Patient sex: F
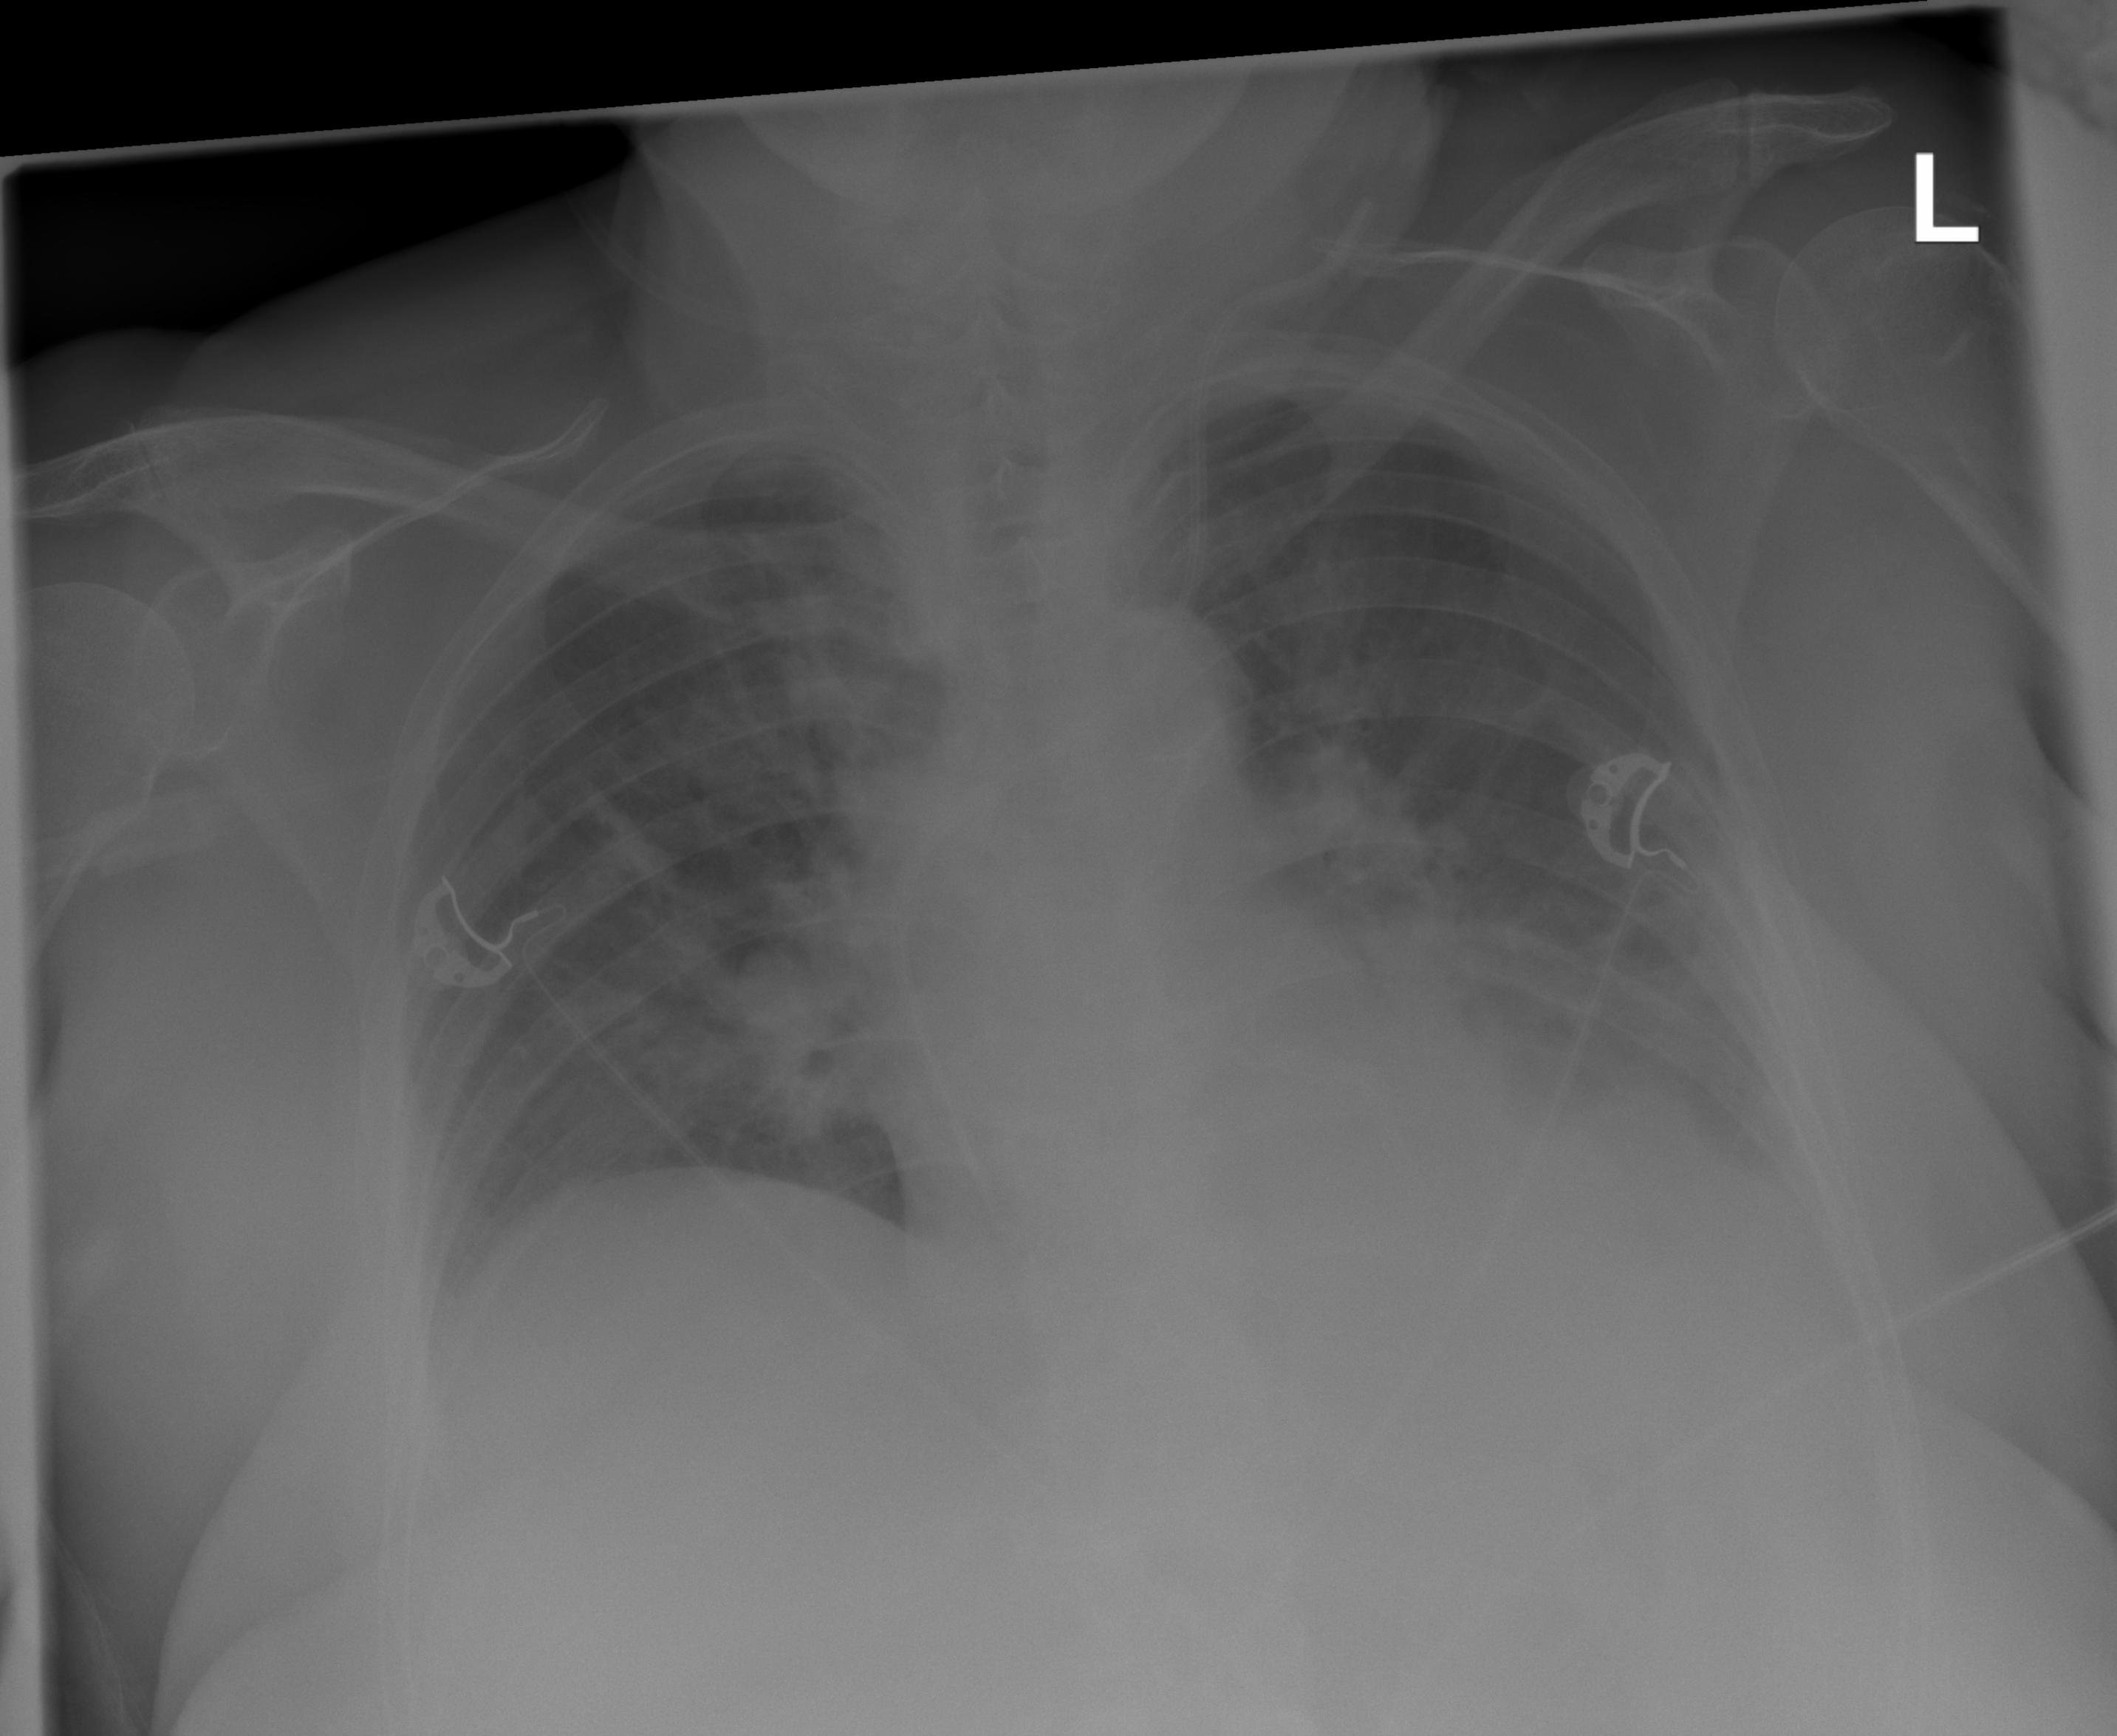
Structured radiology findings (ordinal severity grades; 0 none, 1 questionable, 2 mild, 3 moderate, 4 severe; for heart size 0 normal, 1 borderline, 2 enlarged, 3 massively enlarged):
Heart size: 0
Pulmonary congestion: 2
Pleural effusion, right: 0
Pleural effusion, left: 2
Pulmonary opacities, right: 0
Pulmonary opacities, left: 0
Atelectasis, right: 2
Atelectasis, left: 2